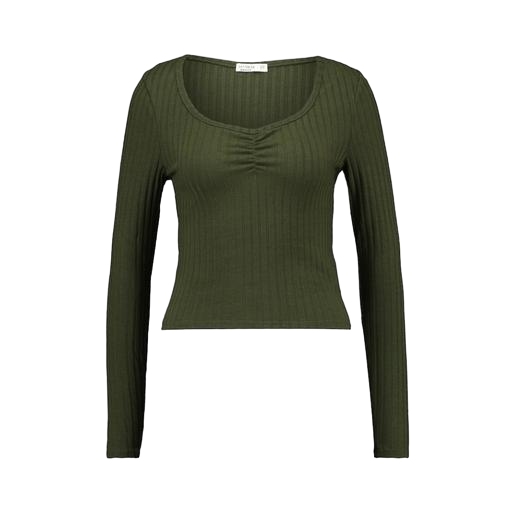
green long-sleeve round-neck tee, her longsleeve top, green scoop-neck tee, white background